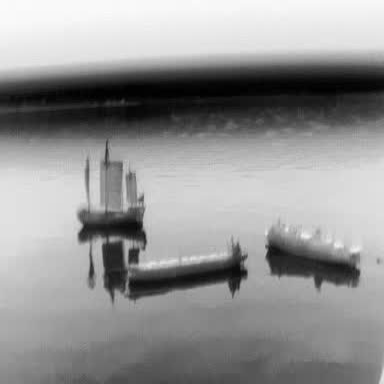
There are three objects shown in the infrared image, including a sailboat, a liner, and a container_ship.